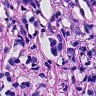
Metastatic tissue present: yes